Frequency: 50000
Velocity: 0,155
Power: 42,9
Pulse duration: 0,0000001
Pass count: 1
Magnification: 10
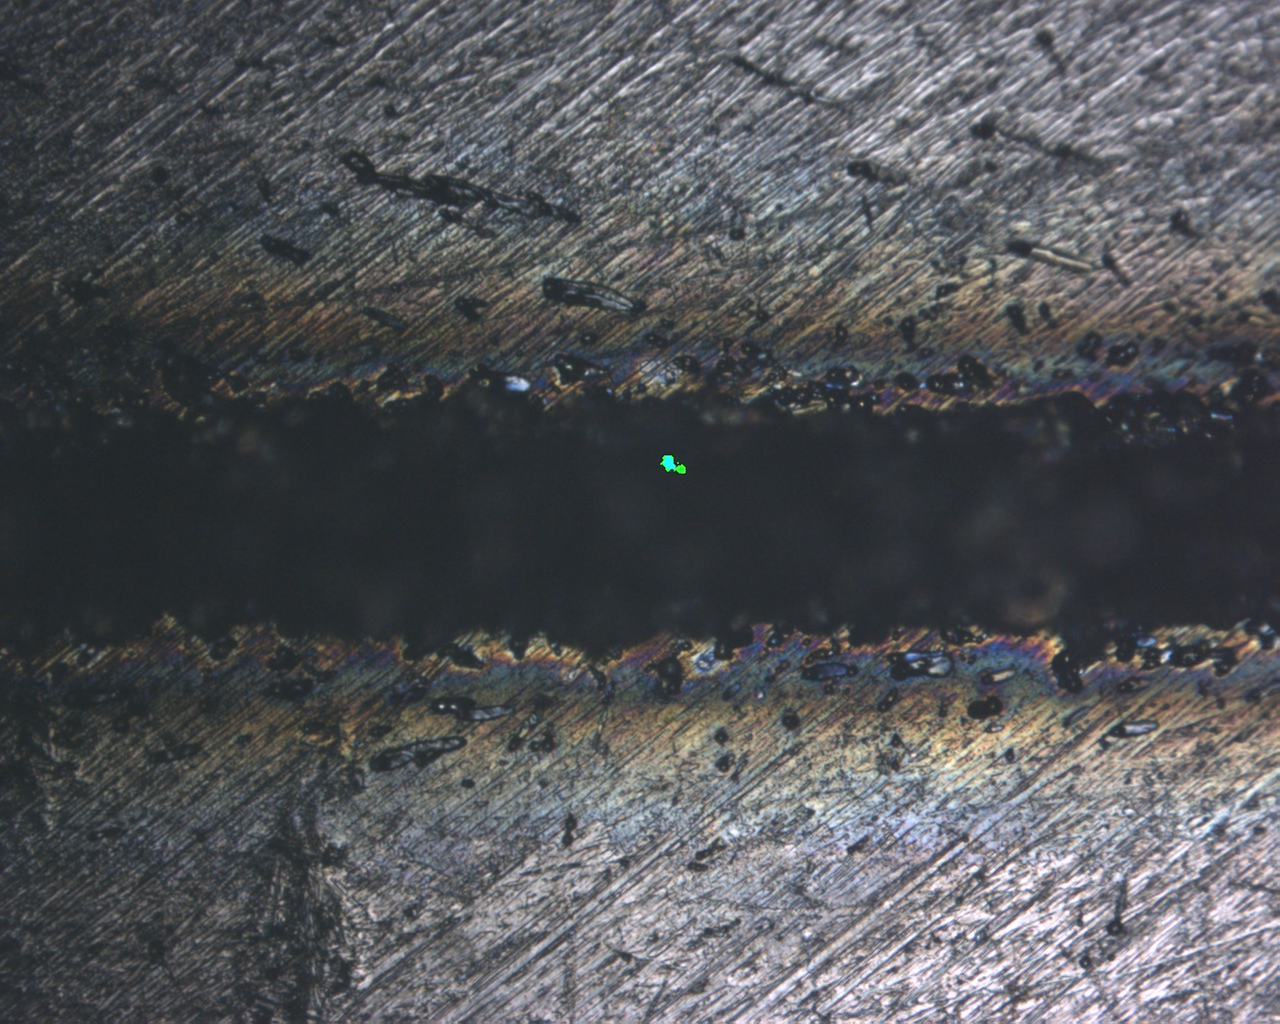
Measured width: 154.561
Other width: 92.012